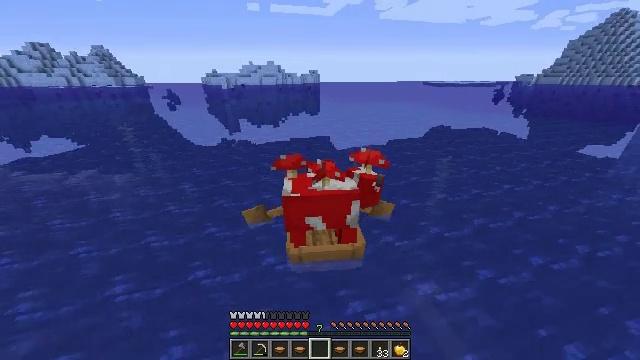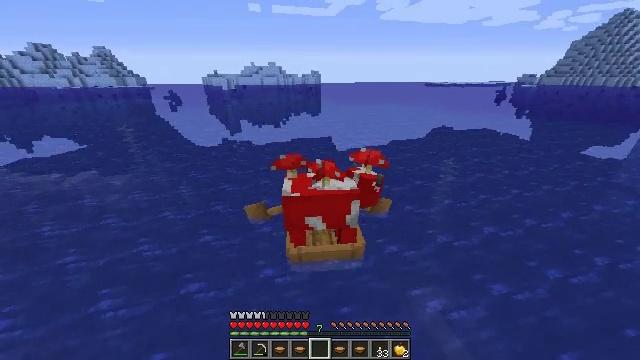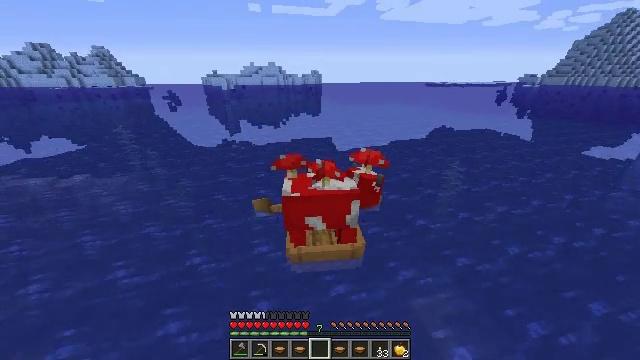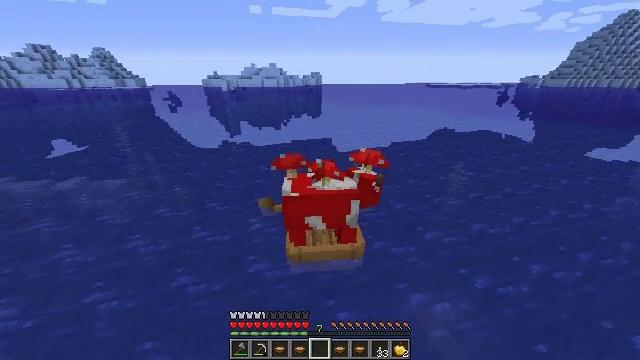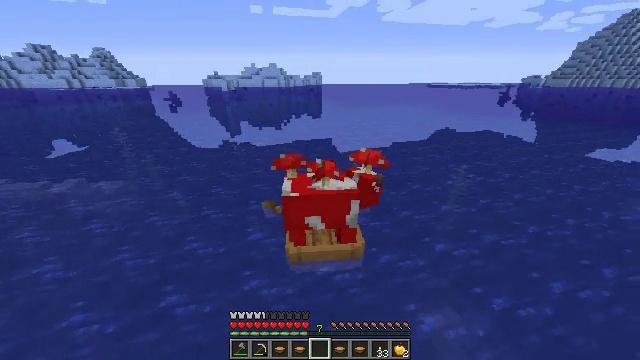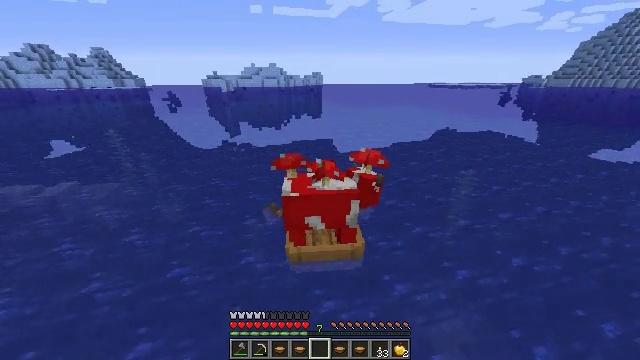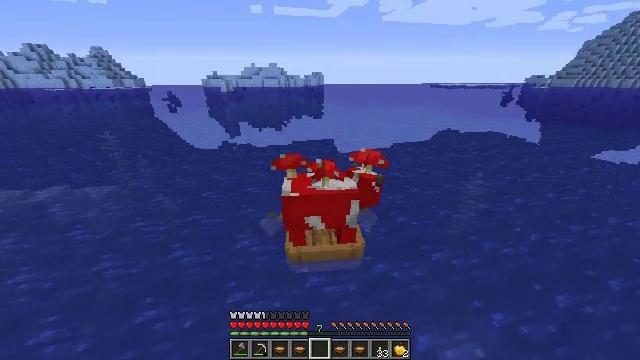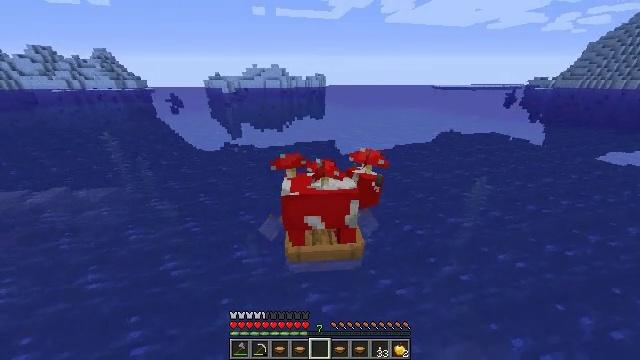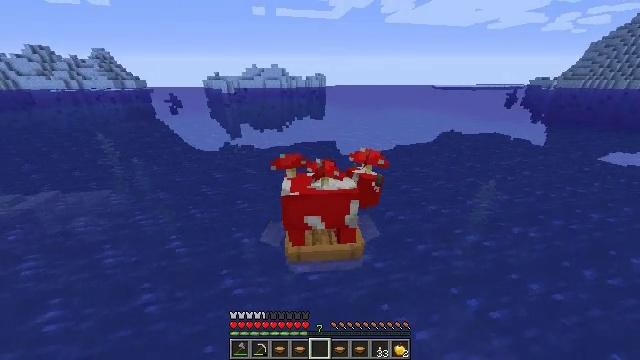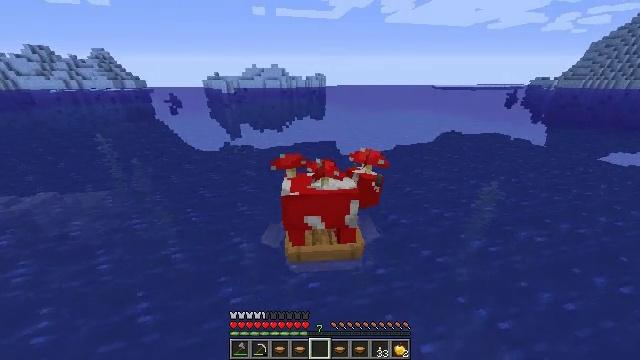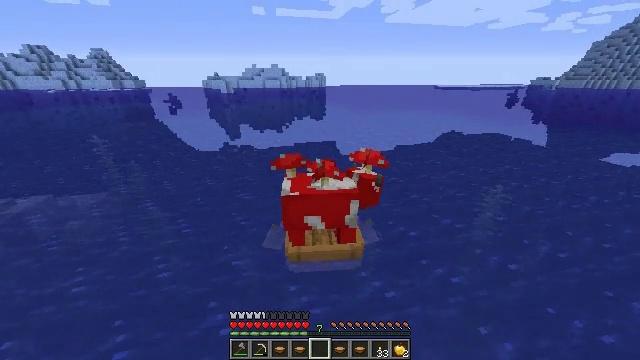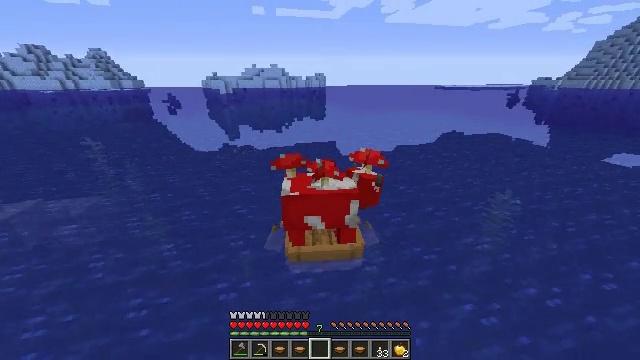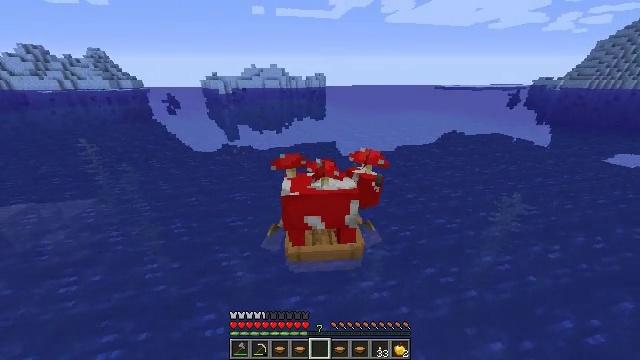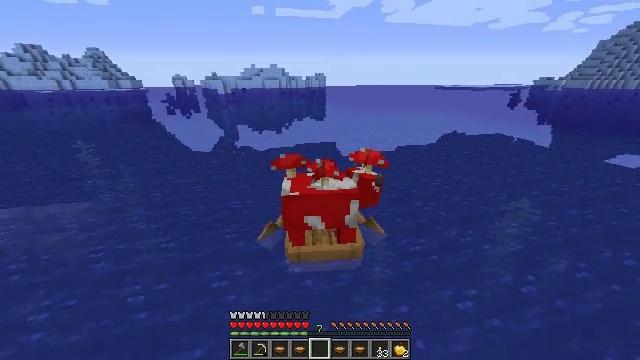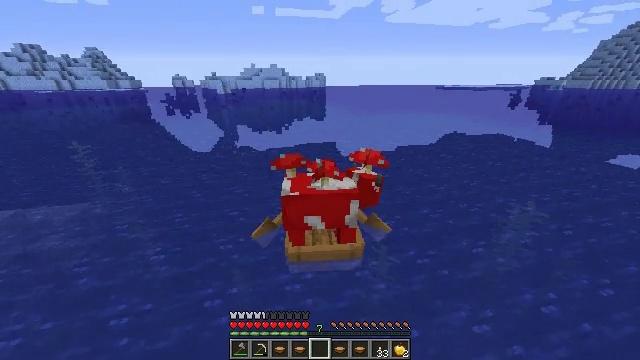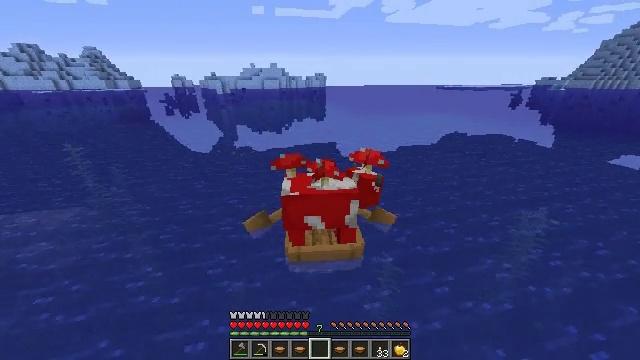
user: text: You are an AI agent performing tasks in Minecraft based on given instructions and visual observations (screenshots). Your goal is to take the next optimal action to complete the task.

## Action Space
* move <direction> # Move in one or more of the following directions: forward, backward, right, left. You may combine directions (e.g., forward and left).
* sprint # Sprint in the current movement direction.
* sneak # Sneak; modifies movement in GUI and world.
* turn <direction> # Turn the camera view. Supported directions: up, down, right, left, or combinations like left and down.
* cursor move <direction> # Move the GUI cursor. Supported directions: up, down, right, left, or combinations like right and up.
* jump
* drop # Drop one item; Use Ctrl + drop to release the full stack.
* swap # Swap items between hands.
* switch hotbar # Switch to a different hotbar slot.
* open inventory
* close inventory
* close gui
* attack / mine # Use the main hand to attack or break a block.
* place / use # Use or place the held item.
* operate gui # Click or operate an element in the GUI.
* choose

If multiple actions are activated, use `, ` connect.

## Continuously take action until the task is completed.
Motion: motion action
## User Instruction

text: Drop a mushroom stew.
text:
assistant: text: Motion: move forward
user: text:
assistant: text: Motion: move forward
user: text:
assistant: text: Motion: move forward
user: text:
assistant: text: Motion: move forward
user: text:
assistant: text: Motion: move forward
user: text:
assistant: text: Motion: move forward, sprint
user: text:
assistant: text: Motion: move forward, sprint
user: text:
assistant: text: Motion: move forward, sprint
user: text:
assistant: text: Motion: move forward, sprint
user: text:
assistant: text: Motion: move forward, sprint
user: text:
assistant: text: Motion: move forward, sprint
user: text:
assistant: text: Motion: move forward, sprint
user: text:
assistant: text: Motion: move forward, sprint
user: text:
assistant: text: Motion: move forward, sprint
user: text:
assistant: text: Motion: move forward and move right, sprint
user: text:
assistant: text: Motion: move forward and move right, sprint
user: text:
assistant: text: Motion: move forward and move right, sprint
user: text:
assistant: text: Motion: move forward and move right, sprint
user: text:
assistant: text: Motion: move forward, sprint
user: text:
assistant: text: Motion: move forward, sprint
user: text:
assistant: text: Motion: move forward, sprint
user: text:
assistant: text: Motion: move forward, sprint
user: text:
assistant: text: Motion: move forward, sprint
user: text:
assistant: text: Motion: move forward, sprint
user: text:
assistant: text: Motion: move forward, sprint
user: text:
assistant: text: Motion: move forward, sprint
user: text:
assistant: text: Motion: move forward, sprint
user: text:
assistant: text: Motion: move forward, sprint
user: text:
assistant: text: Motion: move forward, sprint
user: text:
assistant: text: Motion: move forward, sprint